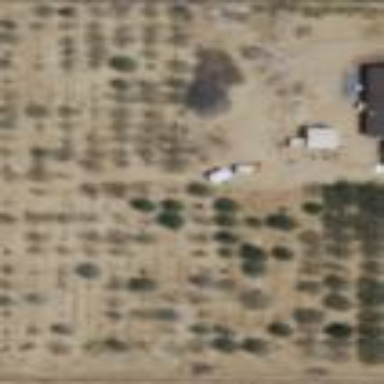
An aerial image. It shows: Orchard filled with pistachio trees.